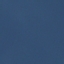
Land use / land cover: SeaLake